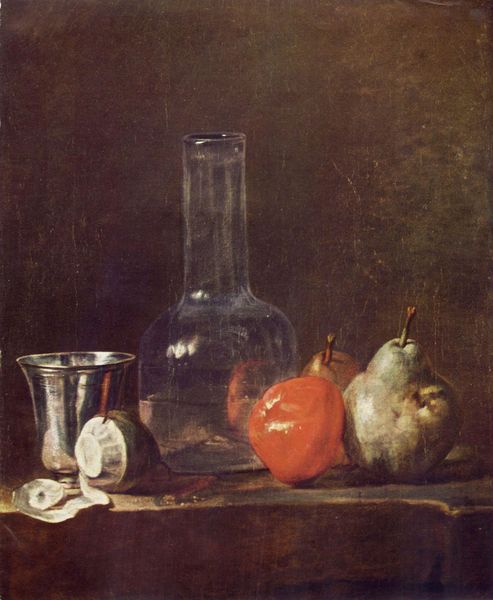
Titel: Stilleben mit Glasflasche und Früchten
Künstler: Jean-Baptiste Siméon Chardin
Standort: Karlsruhe
Institution: Staatliche Kunsthalle Karlsruhe
Schlagwörter: dunkel, gemälde, schatten, wasser, grün, braun, frankreich, glas, hell, holz, licht, orange, tisch, zeichnung, obst, rot, flasche, trinken, barock, schale, silber, holland, portrait, spiegel, öl, spiegelung, kelch, decke, frucht, früchte, krug, stilleben, stillleben, vase, erdig, apfel, tomate, äpfel, ansicht, ölgemälde, essen, realistisch, glanz, metall, birne, stiel, becher, rit, birnen, vanitas, vergänglichkeit, zinn, gefäss, fruchtfleisch, geschirr, chardin, zitrusfrucht, karaffe, eitel, silleben, reflex, pokal, zitrone, silberbecher, claesz, trinkgefäß, geschält, limette, jean baptiste simeon chardin, schälen, gedämpft, glasflasche, blank, karafe, limone, flaschenhals, trinkbecher, trinkpokal, echt, zitrusfruch, krümel, erdige töne, refle